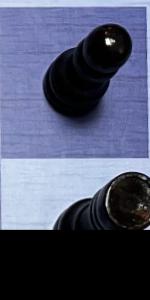
Label: Rook_Black